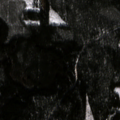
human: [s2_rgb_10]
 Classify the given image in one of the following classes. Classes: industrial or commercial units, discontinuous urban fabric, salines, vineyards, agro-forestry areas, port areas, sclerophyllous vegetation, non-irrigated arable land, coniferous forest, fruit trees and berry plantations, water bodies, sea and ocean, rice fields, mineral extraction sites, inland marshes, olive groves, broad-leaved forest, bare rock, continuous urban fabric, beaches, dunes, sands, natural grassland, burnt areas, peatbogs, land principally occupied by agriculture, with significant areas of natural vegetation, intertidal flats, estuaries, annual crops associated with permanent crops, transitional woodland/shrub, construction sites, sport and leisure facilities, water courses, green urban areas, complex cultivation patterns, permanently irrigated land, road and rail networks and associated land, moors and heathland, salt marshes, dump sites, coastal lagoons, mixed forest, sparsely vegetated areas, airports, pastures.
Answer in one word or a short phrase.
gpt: coniferous forest, mixed forest, transitional woodland/shrub